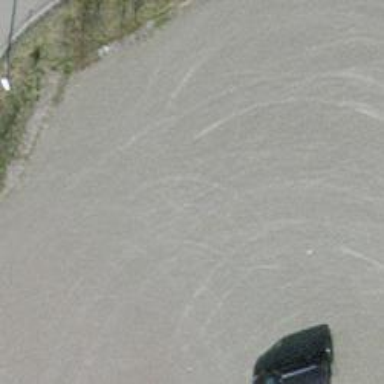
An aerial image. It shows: Compacted service road used as parking aisle.